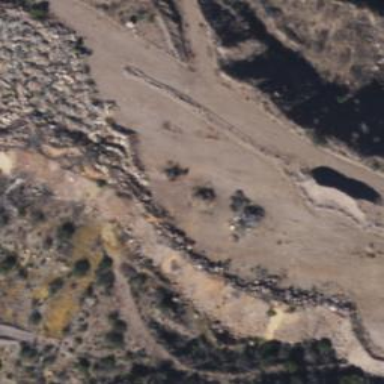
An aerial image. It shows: Quarry area.